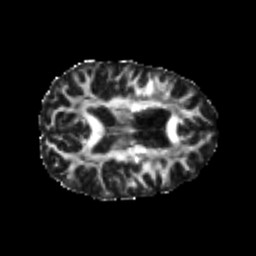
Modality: FA
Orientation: axial
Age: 26
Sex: female
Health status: healthy
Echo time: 0.074 s